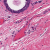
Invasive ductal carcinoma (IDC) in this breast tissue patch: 0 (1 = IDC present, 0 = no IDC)